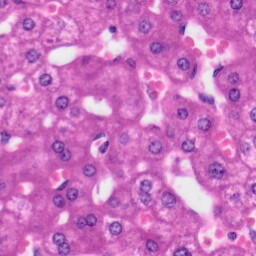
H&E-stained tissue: Liver